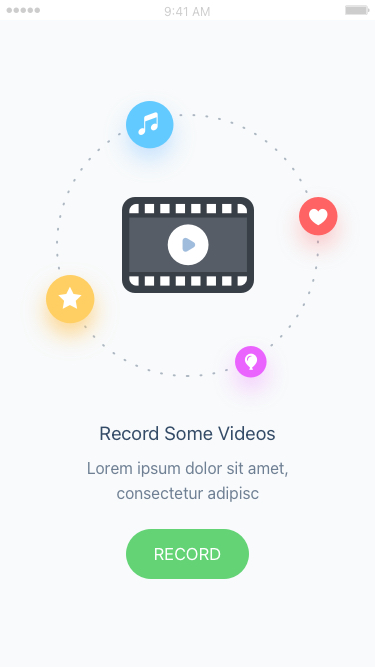
Text in this UI design:
Lorem ipsum dolor sit amet, consectetur adipisc
Record Some Videos
Record